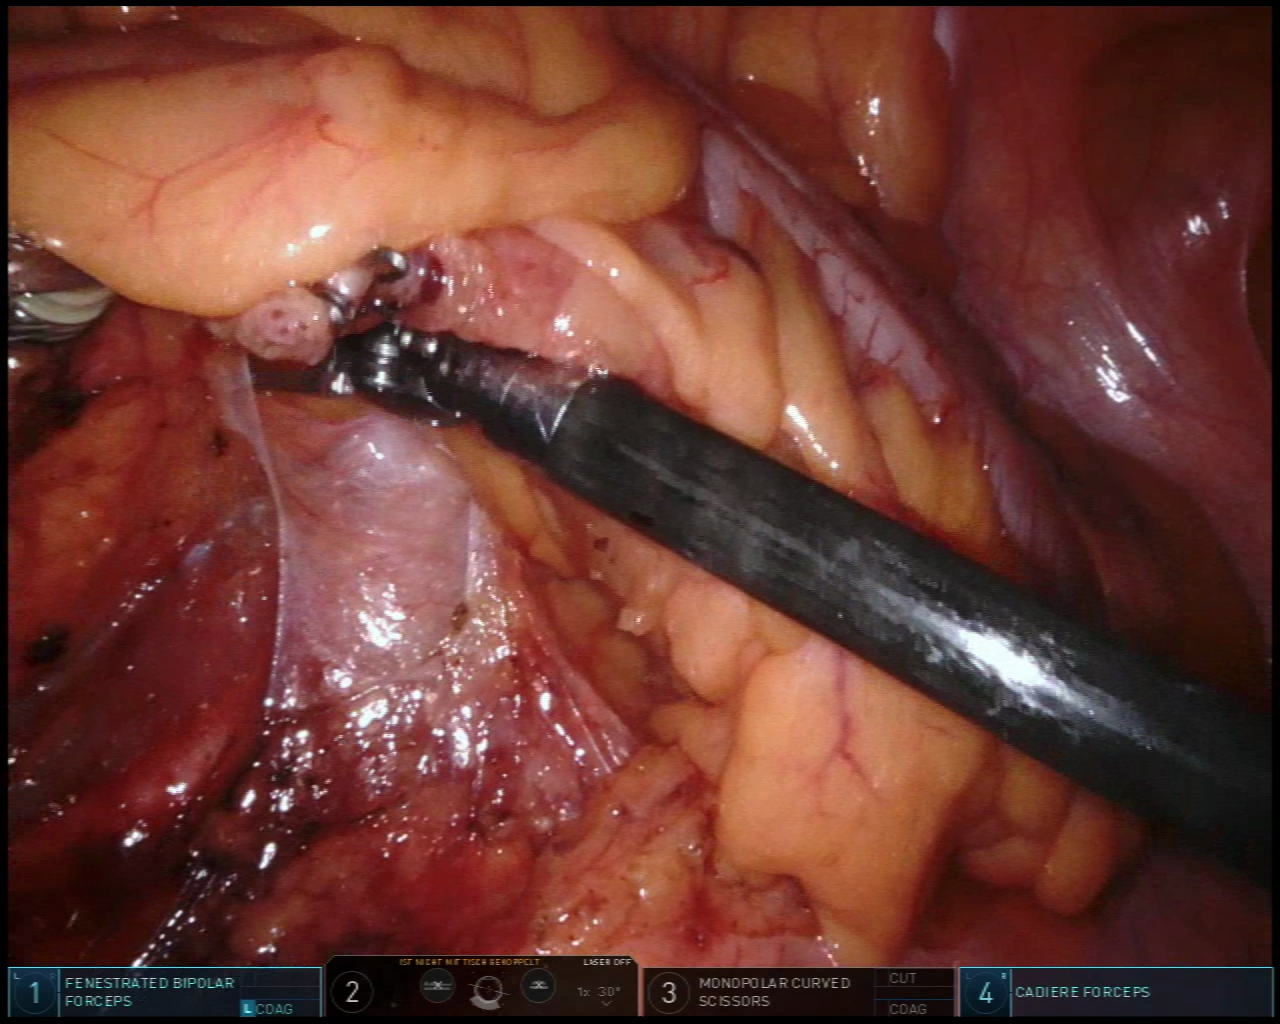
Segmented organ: ureter
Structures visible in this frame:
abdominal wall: yes
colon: yes
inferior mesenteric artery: no
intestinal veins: no
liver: no
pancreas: no
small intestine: no
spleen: no
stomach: no
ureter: yes
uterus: no
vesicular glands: no